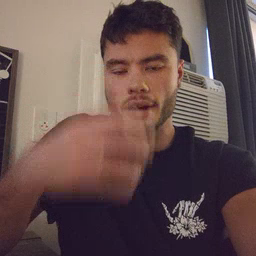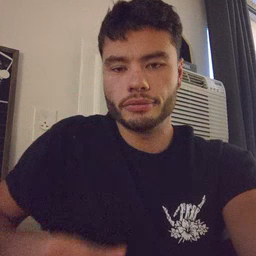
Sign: mad